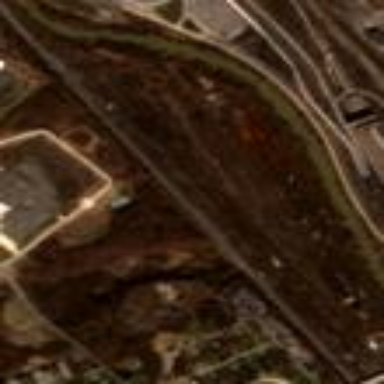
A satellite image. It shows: Brownfield site.